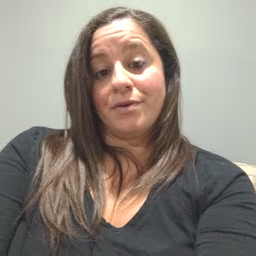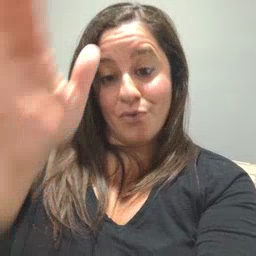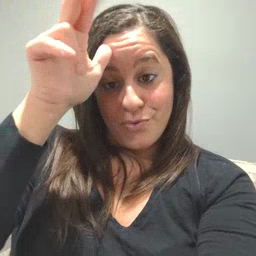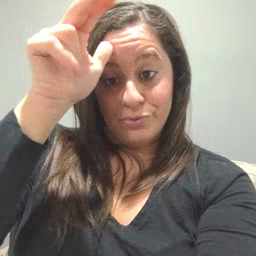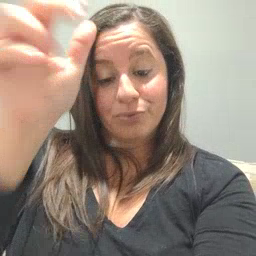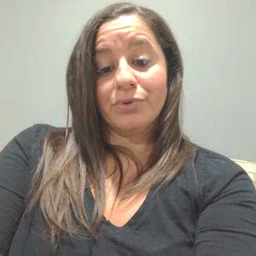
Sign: horse